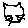
Label: cat